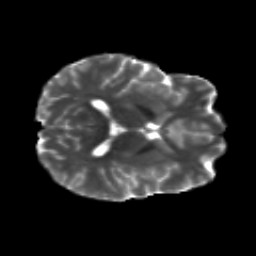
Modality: T2w
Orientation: axial
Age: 20
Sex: male
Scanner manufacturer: siemens
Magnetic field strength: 3 T
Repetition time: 8.8 s
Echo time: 0.085 s